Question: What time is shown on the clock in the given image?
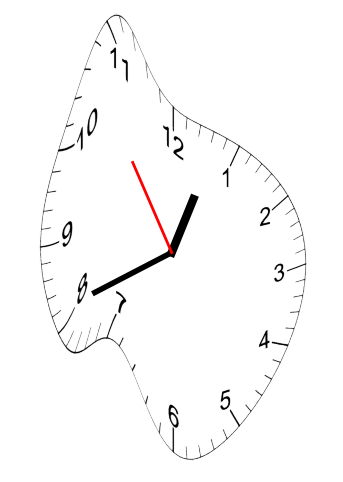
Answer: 12:40:54